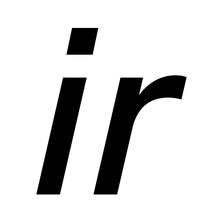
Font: InstrumentSans-Italic_Medium_Italic